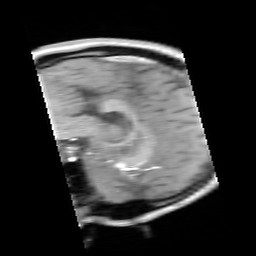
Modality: FLASH
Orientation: sagittal
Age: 19
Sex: male
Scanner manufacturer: siemens
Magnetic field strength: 3 T
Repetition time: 0.245 s
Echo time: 0.0026 s